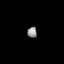
Tissue: lung
Cell type: Endothelial cells
Senescence score: 0.56
Nuclear area (px): 106
Mean DAPI intensity: 141.651